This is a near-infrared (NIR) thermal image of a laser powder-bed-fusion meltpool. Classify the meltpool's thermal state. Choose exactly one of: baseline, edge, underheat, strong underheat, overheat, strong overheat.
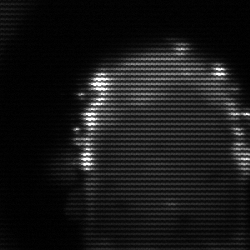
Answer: baseline